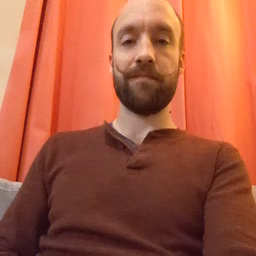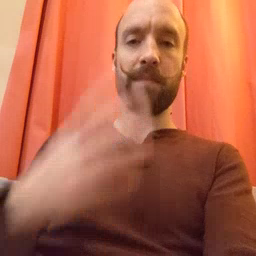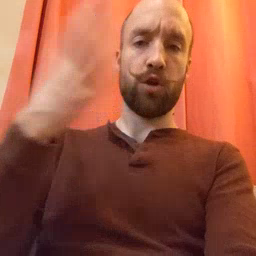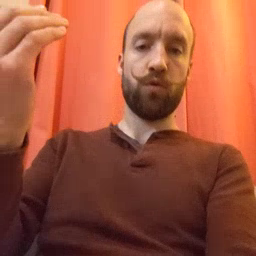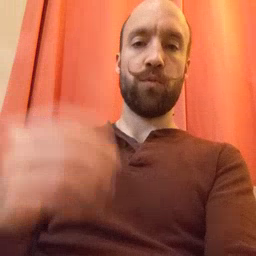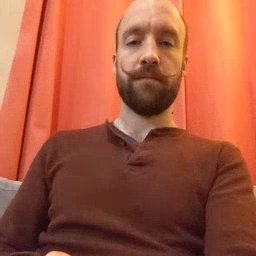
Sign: go